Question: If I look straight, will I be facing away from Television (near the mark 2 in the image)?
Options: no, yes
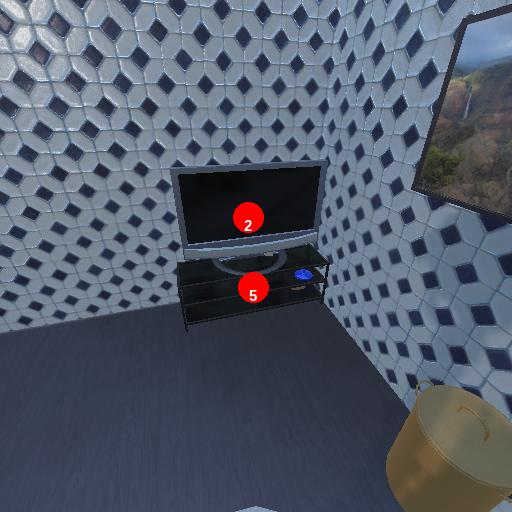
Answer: no